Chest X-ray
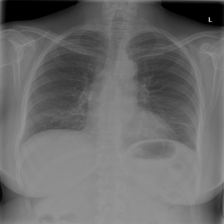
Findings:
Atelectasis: positive
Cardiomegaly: negative
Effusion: negative
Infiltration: positive
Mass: negative
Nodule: negative
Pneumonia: negative
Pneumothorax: negative
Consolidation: negative
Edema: negative
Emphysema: negative
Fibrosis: negative
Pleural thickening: negative
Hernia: negative